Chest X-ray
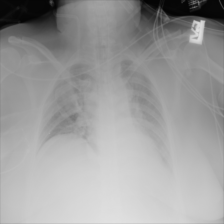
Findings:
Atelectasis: negative
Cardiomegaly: negative
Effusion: negative
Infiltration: positive
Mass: negative
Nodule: negative
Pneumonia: negative
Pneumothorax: negative
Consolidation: negative
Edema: negative
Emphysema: negative
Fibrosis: negative
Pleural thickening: negative
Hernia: negative